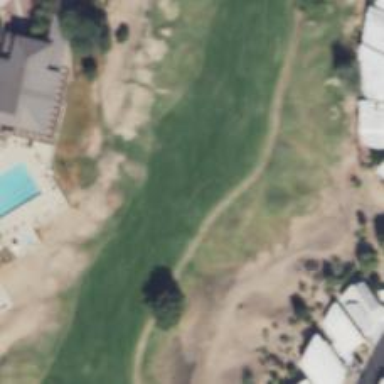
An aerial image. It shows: View of golf hole.